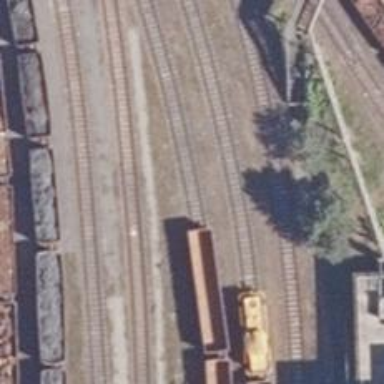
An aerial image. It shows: Rail spur service.